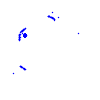
Particle: pion